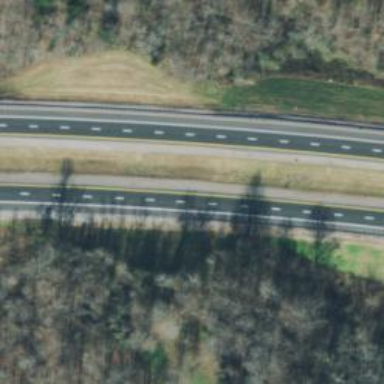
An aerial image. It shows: Motorway.